Field crop: maize
Growth stage: 2
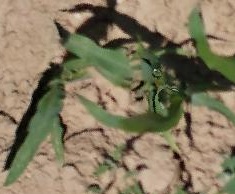
Species: maize